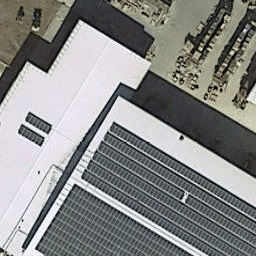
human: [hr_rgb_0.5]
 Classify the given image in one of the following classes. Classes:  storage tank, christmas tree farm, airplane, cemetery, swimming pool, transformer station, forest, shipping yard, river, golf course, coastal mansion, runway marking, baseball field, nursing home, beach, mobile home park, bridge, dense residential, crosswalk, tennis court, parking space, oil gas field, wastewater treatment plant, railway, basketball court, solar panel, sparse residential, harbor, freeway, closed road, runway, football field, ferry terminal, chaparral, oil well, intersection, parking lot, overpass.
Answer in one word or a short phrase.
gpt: solar panel